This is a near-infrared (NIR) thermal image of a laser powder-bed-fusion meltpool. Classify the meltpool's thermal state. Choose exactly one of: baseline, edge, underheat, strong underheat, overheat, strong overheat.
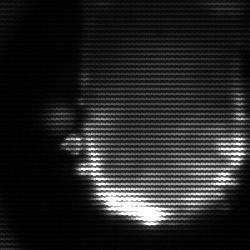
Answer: baseline